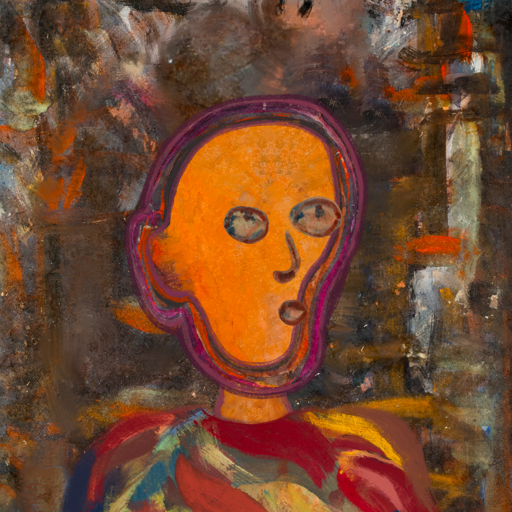
Background: GypsyQueen, Head And Neck Side: Hypocrite_w_Hair, Face Side: Orphan, Bust: Mother_And_Son_Son, Hair Side: Blank, Head Accessory: Blank, Second Necklace: Blank, Necklace: Blank, Baby: Blank